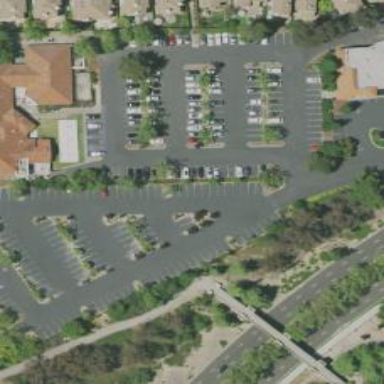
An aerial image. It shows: Parking area.